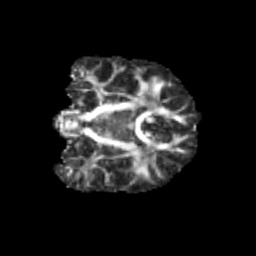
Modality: FA
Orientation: coronal
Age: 10
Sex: male
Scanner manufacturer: siemens
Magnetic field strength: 3 T
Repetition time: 3.8 s
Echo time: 0.07 s